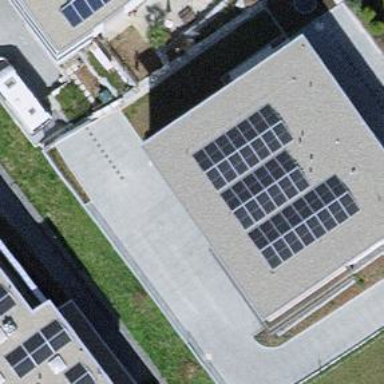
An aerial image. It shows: Solar photovoltaic panel generator.